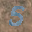
Label: 5